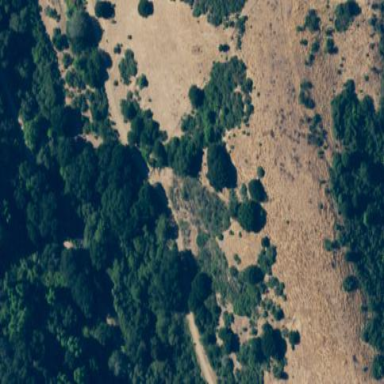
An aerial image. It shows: Patch of scrub vegetation.